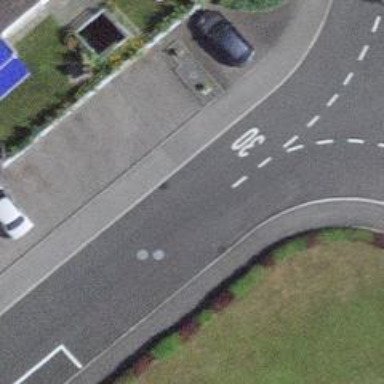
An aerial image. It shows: Kerb serving as barrier.